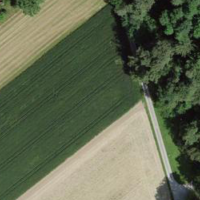
EUNIS habitat code: 52
Species observed at this site:
Prunella vulgaris
Ilex aquifolium